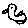
Label: bird